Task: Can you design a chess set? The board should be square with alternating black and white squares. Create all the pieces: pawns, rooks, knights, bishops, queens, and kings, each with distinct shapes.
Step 5070:
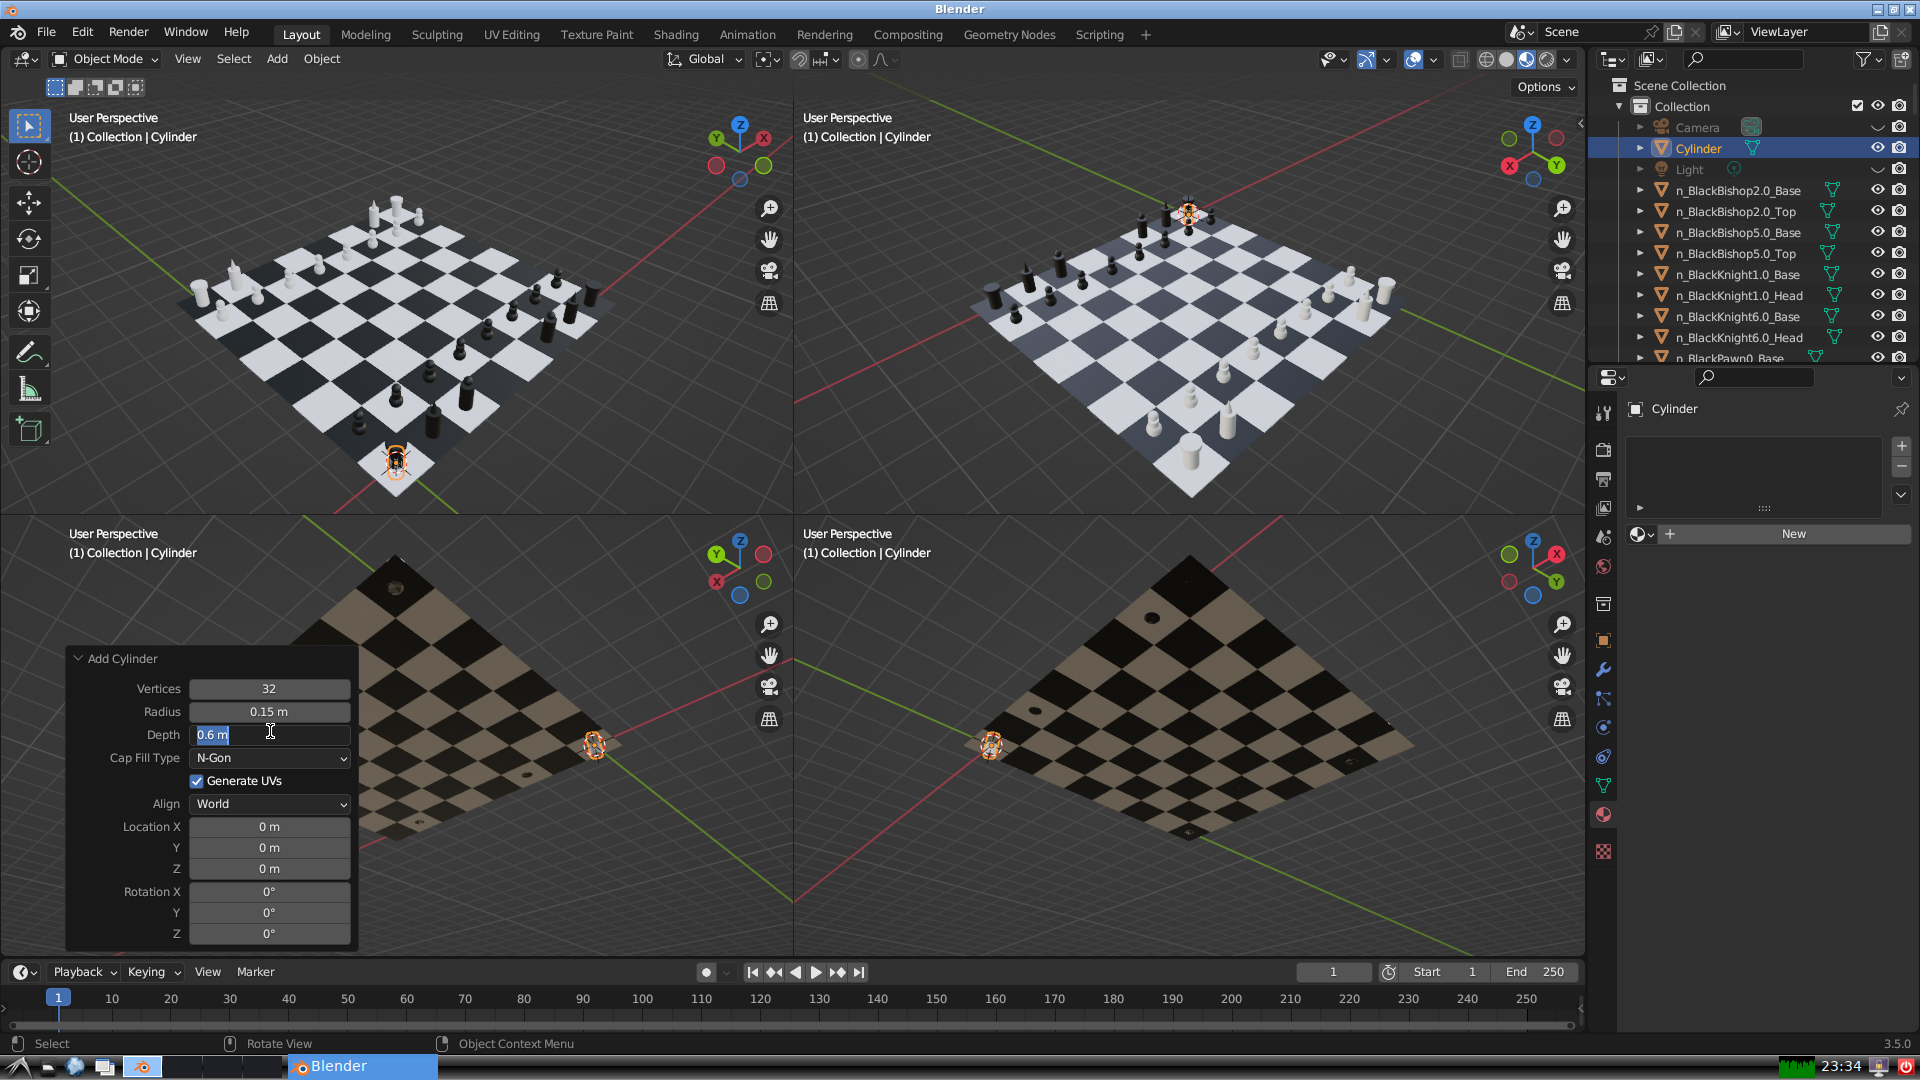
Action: input_text: 0.6